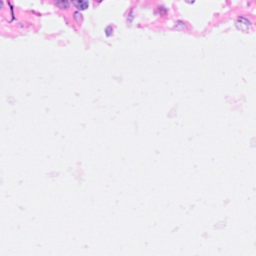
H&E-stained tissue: Breast